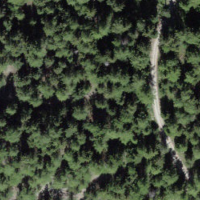
EUNIS habitat code: 43
Species observed at this site:
Rhododendron ferrugineum
Vicia sepium
Lysandra coridon
Parnassia palustris